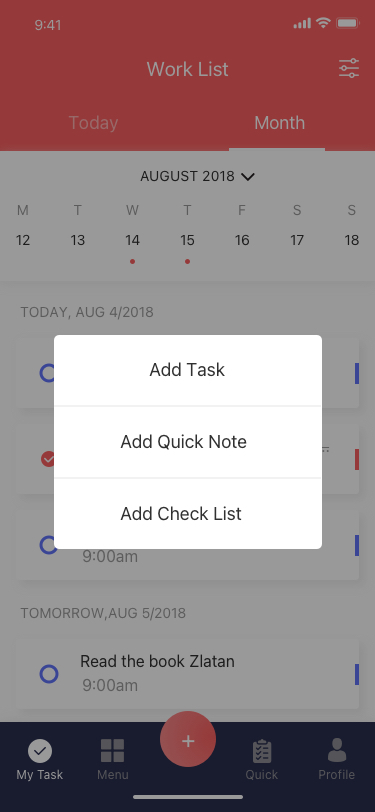
Text in this UI design:
Go fishing with Stephen
9:00am
Go fishing with Stephen
9:00am
Read the book Zlatan
9:00am
Meet according with design team...
9:00am
Meet according with design team..
9:00am
Today, Aug 4/2018
Tomorrow,Aug 5/2018
Profile
Quick Note
Menu
My Task
+
Today
Month
Work List
August 2018
M
W
F
T
T
S
S
12
14
16
13
15
17
18
Add Task
Add Quick Note
Add Check List